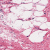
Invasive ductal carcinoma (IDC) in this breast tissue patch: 0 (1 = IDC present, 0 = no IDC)